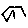
Label: hexagon